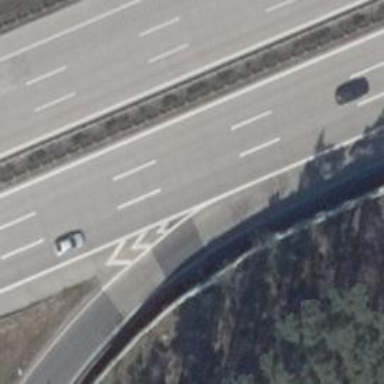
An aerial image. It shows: Motorway link.